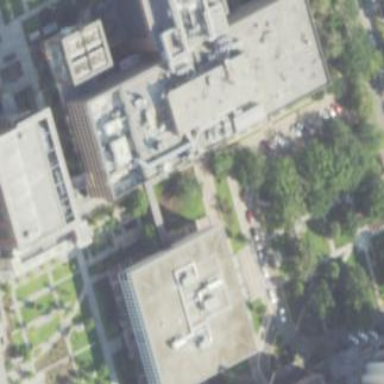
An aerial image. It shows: Building that serves as library.